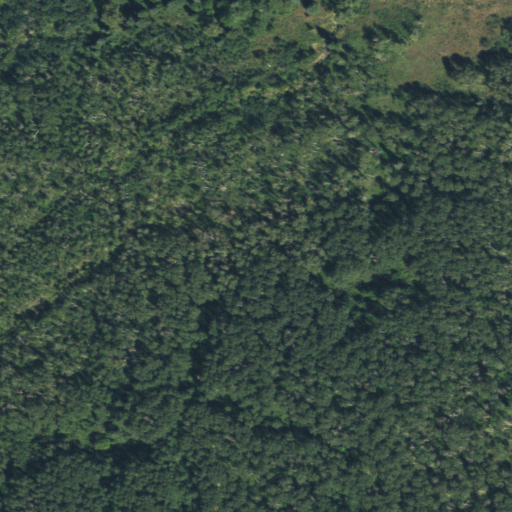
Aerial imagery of depression(s) in Colorado named Bark Basin containing only deciduous forest